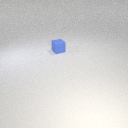
small blue rubber cube